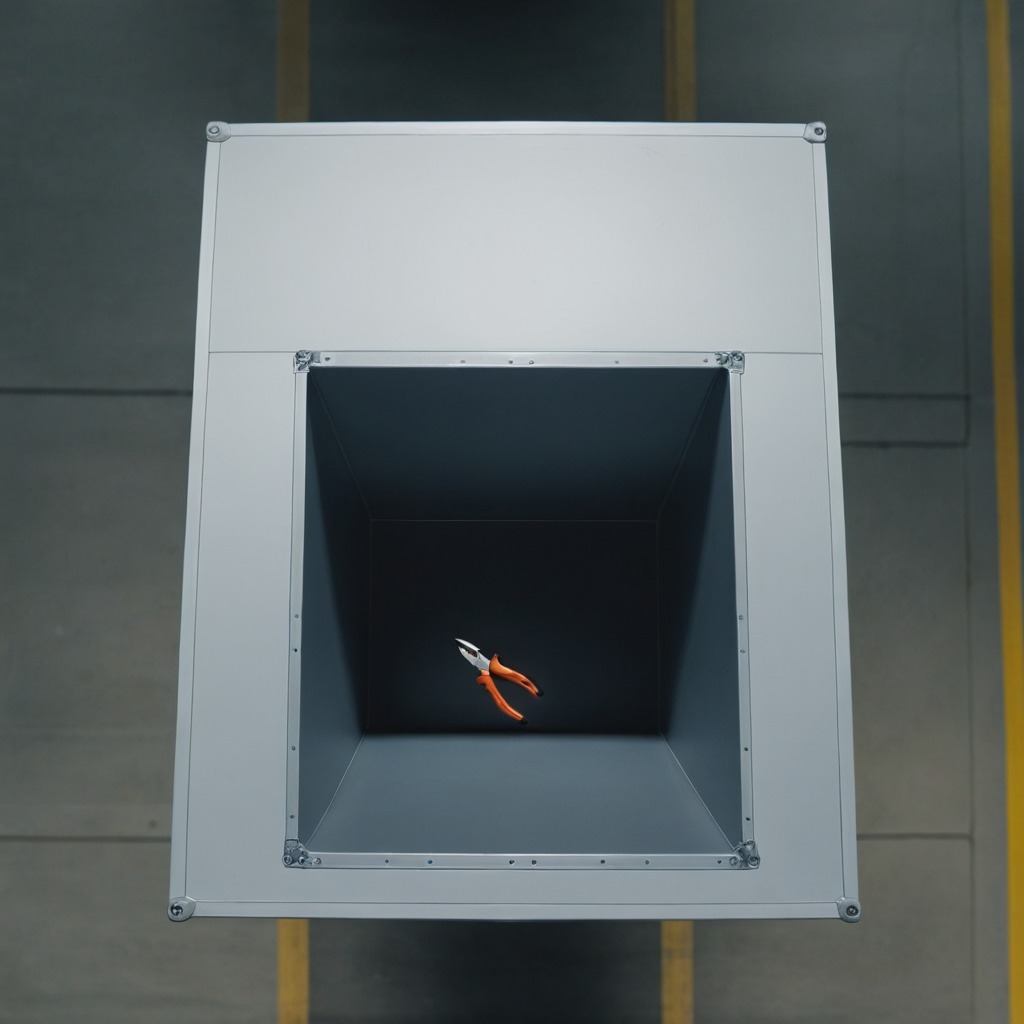
A plier is lying on the toolbox surface in the airplane hangar workshop.